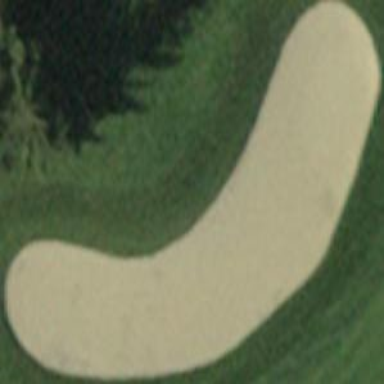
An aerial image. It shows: Golf bunker filled with sandy terrain.